Question: I have a process that splits into many different branches. The business requirement is that at any step, the process has to sent back to the process originator for correction and re-approval.
I know it would be possible to to use gateway logic at the end of each step and have the process return to the beginning that way; however, this would add many lines and branches to the process so that it would be incredibly difficult to read. I was thinking that an alternate way to accomplish this would be to simply abort the process and restart based on the information in the existing process - this seems more maintainable.
Both of these would not be too hard to implement, but I am wondering if there is an easier way to achieve this goal. I have not worked with signals much, but is there a way to leverage that to return to a previous step in the process?
## Start of Editted Solution
Based on @Kris Verlaenen suggestion, it created the example process below.

I started by putting all of the steps that can be might be skipped into an Embedded SubProcess. The Return, Rejection, and Cancel signals were added from the Boundary Events tab of the palette. While the process waits for the Supervisor or Manager approval to complete, you can send a either of the signals to either go back to the first step or jump to the end of the process.
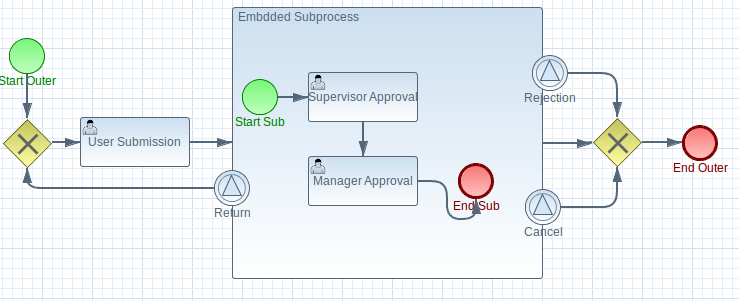
Answer: Using a event sub-process could allow you to trigger some part of your process every time the event occurs (could be signal, error, etc.)
Using an embedded sub-process with boundary event might help, as that way you would only have to link back grom that boundary event to the start, and whenever a signal / error occurs inside the sub-process, the boundary event could catch this. You could even make it interrupting, meaning it would cancel anything inside the sub-process as well, basically resetting what you were doing.